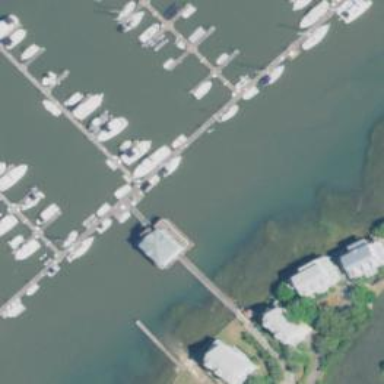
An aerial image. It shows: Pier with mooring facilities.